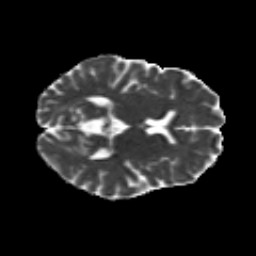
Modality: MD
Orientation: axial
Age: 20
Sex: female
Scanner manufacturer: siemens
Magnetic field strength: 3 T
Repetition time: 8.8 s
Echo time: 0.085 s